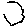
Label: hexagon